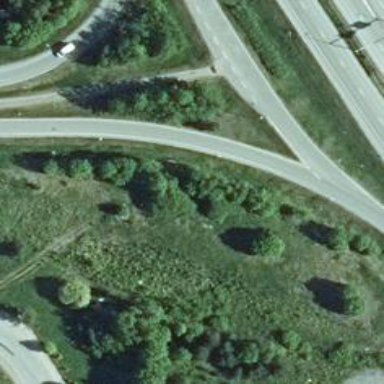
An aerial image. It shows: Trunk link road with asphalt surface.